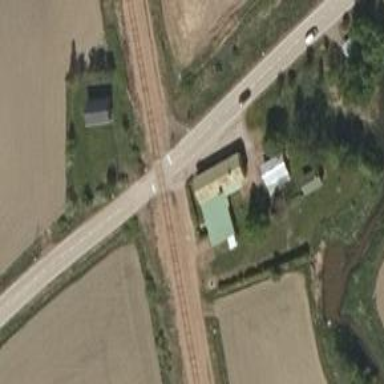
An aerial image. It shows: Level crossing with saltire marking.